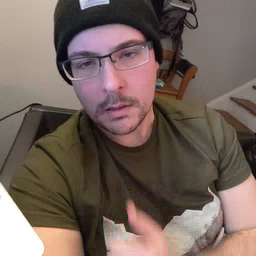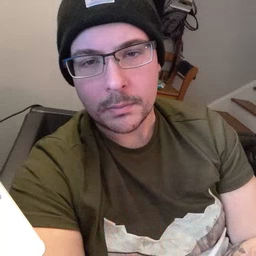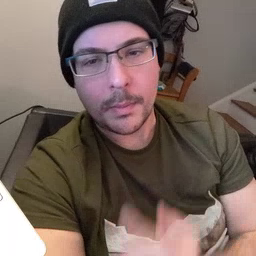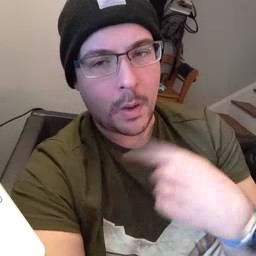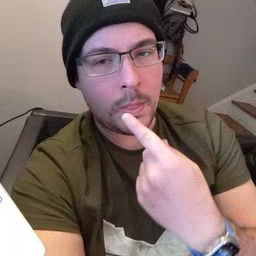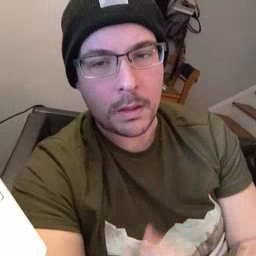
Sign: mouth